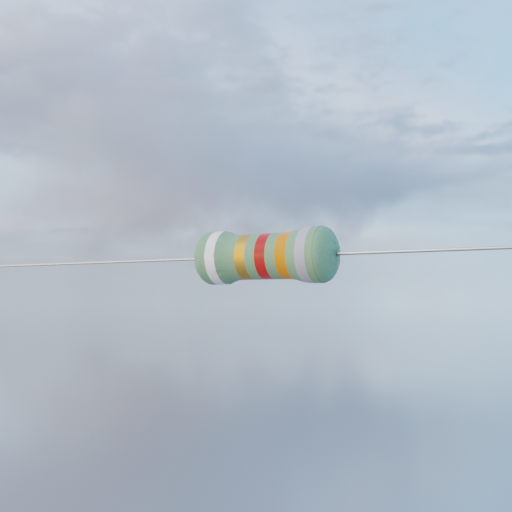
Resistor colour bands (in order): white, gold, red, orange, silver